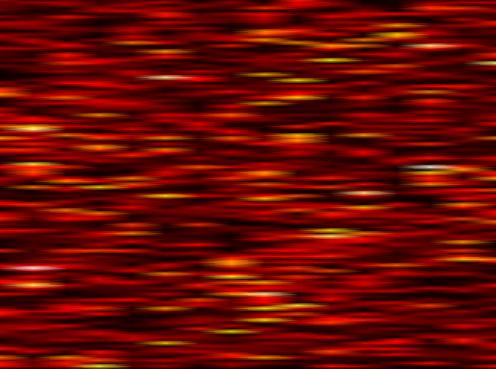
Label: OFDM